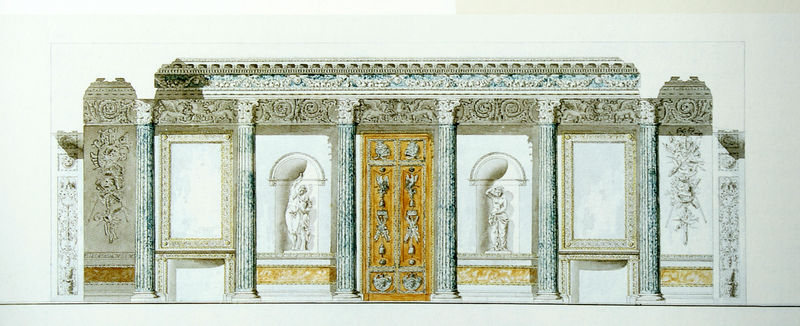
Titel: Entwurf zur Innenausstattung des Griechischen Saals
Künstler: Vincenzo Brenna
Standort: St. Petersburg
Institution: Schloss Pawlowsk
Schlagwörter: blau, schatten, weiß, aquarell, gelb, ocker, braun, fenster, grau, hell, licht, marmor, orange, schmuck, skizze, säule, säulen, tür, zeichnung, gebäude, tiere, beige, ornament, alt, wand, architektur, barock, rahmen, sockel, stein, innenraum, spiegel, figur, gold, klassizismus, borte, front, renaissance, rokoko, ranken, skulptur, statue, relief, farbig, papier, ansicht, bogen, fassade, mauer, farbe, türe, pilaster, figuren, dekoration, detail, floral, ornamente, verzierung, stuck, türflügel, plastik, marmoriert, tor, halle, bögen, eingang, nische, tusche, arkade, kolonnade, antike, motiv, pfahl, symmetrisch, wanddekor, schnitt, stich, koloriert, entwurf, arkaden, kapitelle, rom, kapitell, verziert, fries, portal, sims, gesims, skulpturen, pforte, statuen, voluten, wandaufriss, griechisch, kanneluren, ausgang, tempel, fresko, basis, statuetten, unfertig, korinthisch, laubengang, kannelüren, schaft, viereck, vergoldung, details, römisch, klassisch, gebälk, säulengang, bauwerk, aufbau, bauplastik, holztür, aufriss, nischen, architekturzeichnung, kollonaden, zeichung, pfäle, architekturdetail, säulenordnung, interkolumnien, vorhalle, vorne, kanellüren, gliederung, kaneluren, säulenstellung, freis, computer, grotesken, steinschnitt, weiiß, releif, stuckierung, getön, plastikl, internet, fired, doorisch, verspiegelung